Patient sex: F
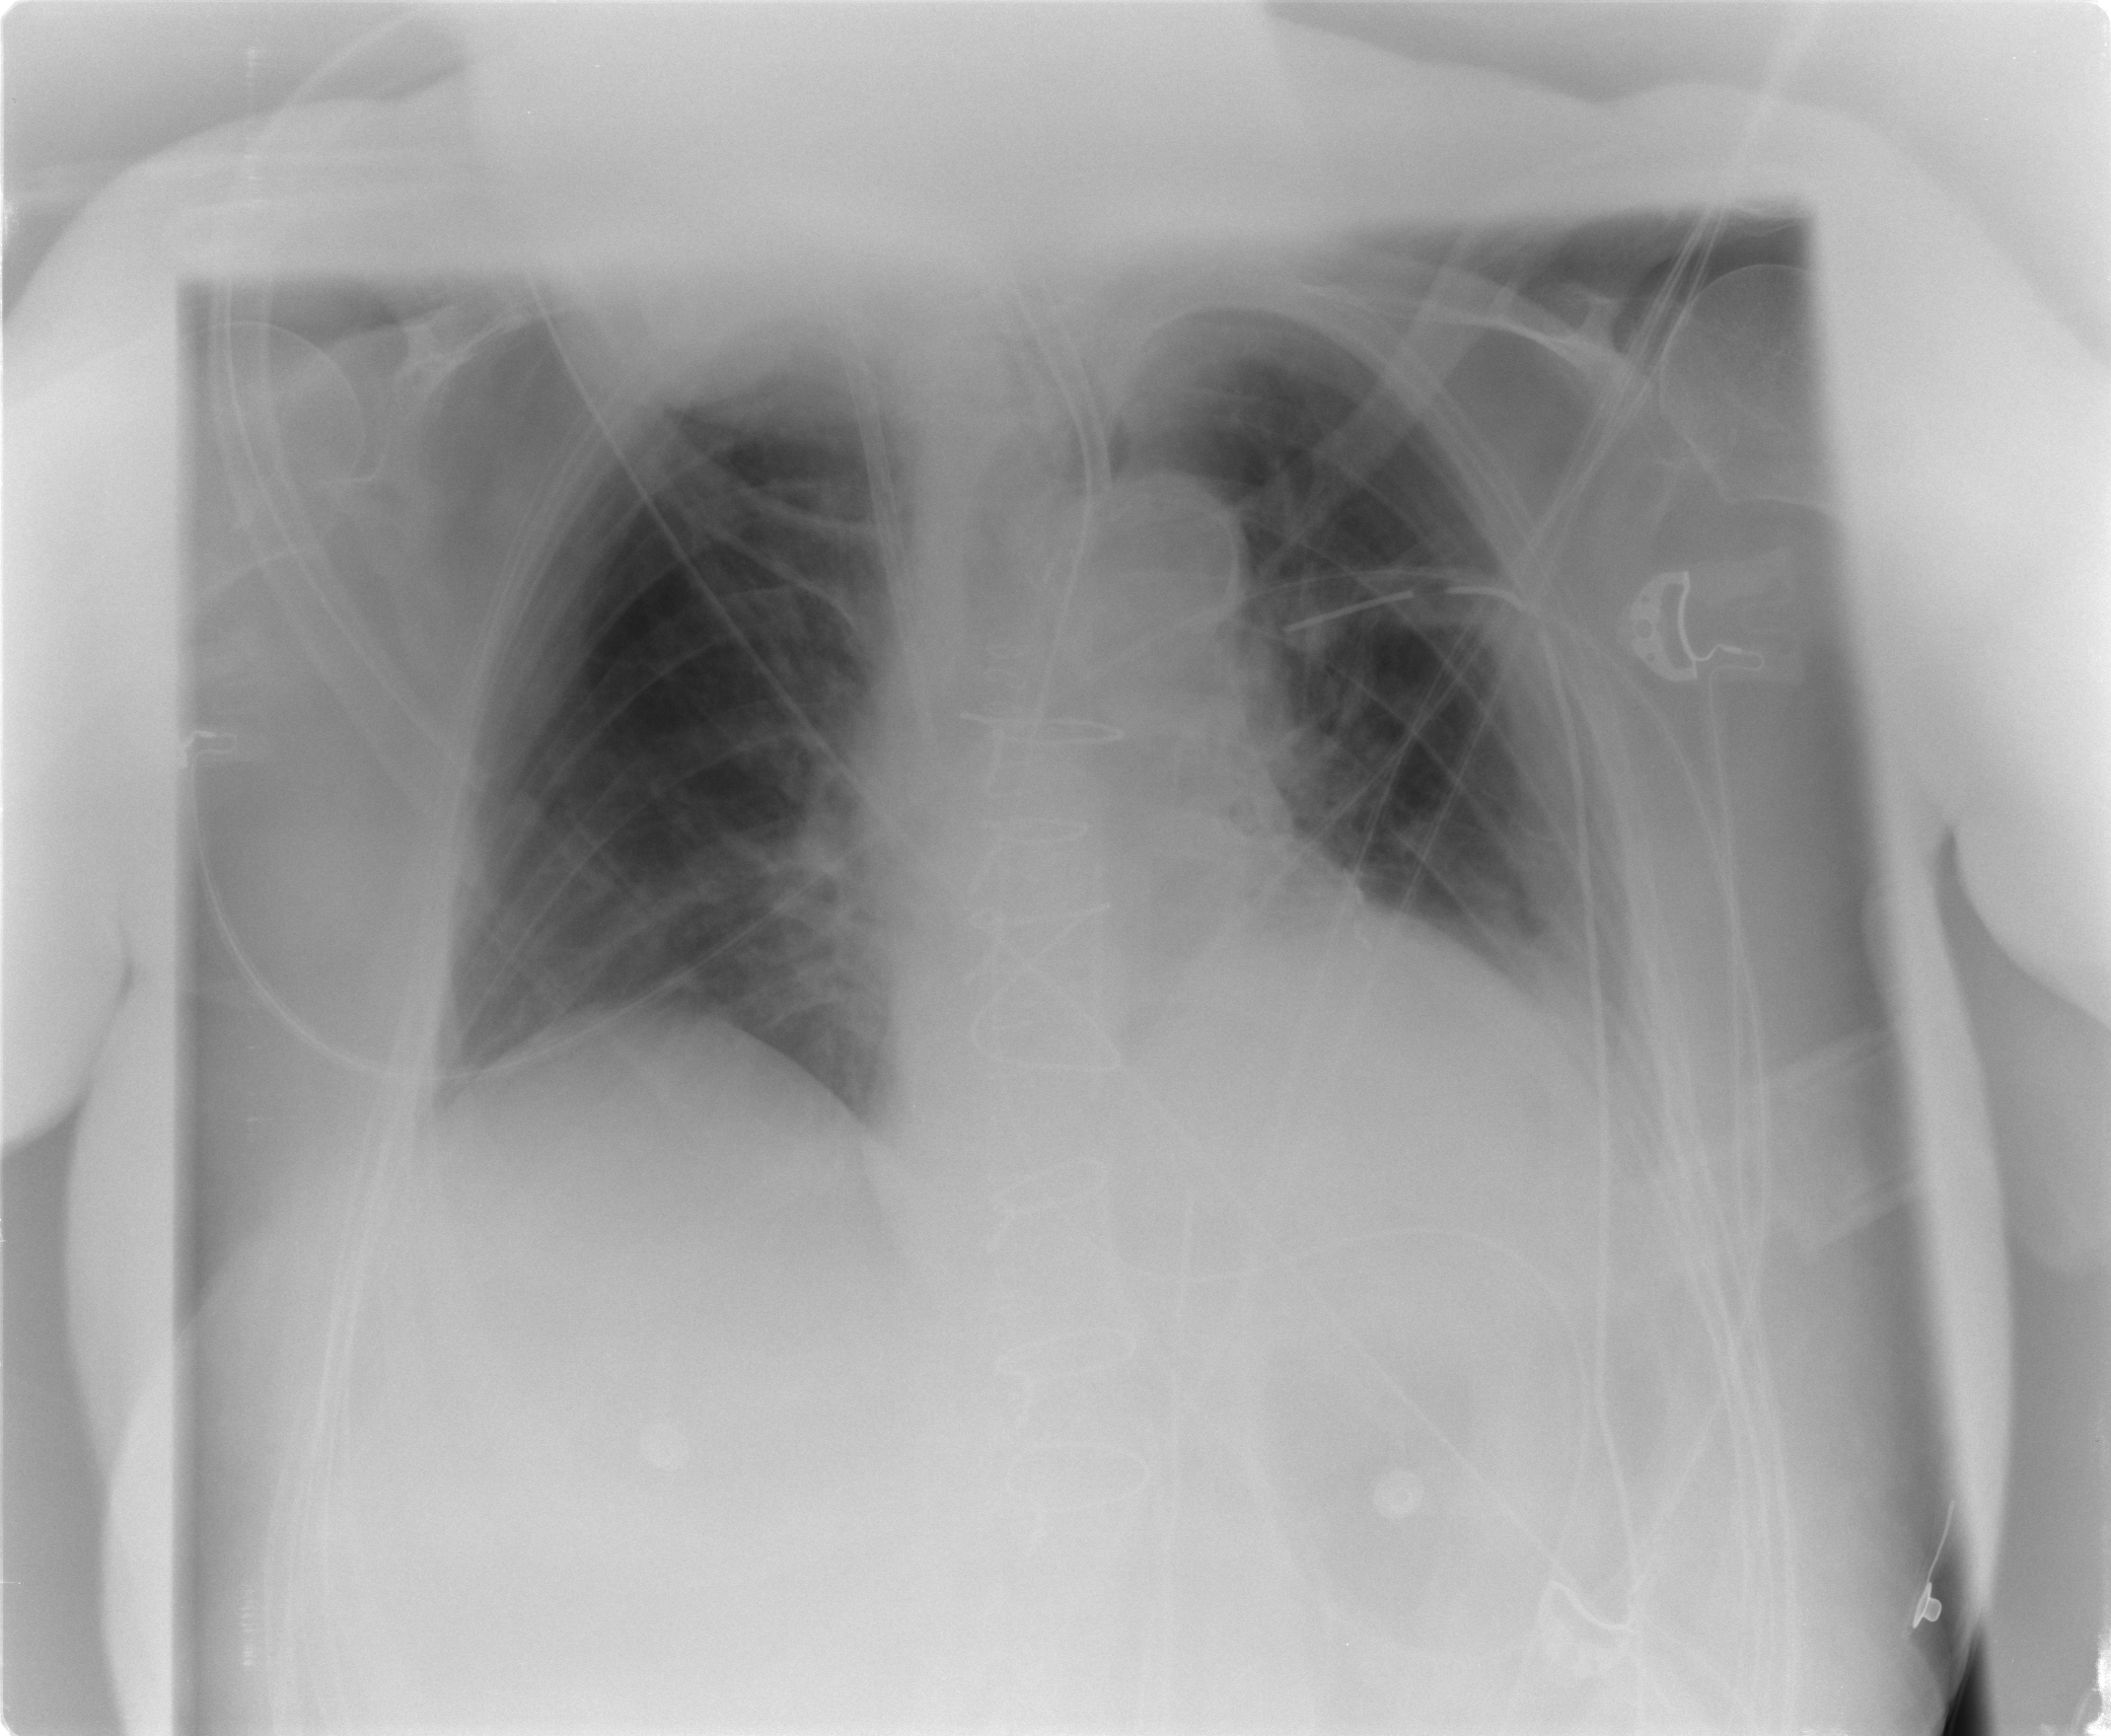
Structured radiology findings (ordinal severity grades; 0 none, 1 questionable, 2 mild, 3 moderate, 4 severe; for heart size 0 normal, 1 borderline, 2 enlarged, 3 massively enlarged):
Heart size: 1
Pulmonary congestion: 1
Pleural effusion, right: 0
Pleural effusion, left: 1
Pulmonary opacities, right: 0
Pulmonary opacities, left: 0
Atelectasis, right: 1
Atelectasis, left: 1